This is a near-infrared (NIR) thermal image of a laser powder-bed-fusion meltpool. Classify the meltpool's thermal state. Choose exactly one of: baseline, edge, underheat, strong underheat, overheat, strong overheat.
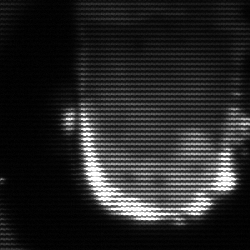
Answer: baseline